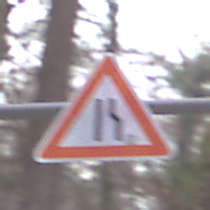
Verkehrszeichen: EinseitigVerengteFahrbahnRechts
Umgebung: Outdoor, Nature
Tageszeit: Midday
Wetter: Overcast
Licht: Natural
Jahreszeit: Autumn
Kontrast: LowContrast